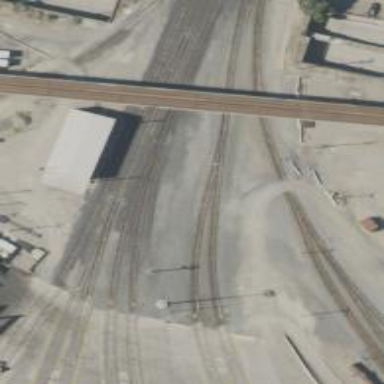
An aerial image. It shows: Railway yard.